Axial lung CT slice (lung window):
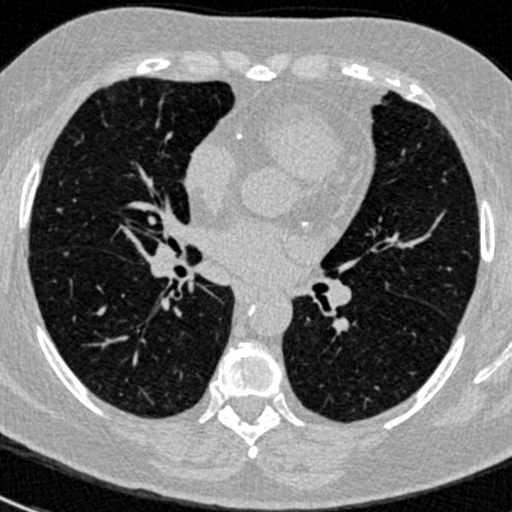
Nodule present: no